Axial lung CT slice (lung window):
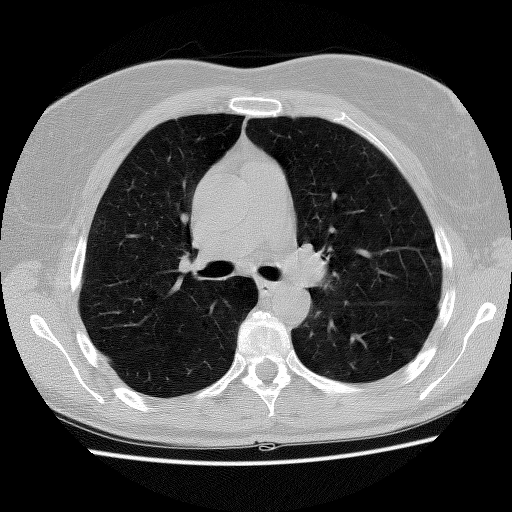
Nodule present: no